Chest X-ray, PA view. Patient: 18 years old, sex M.
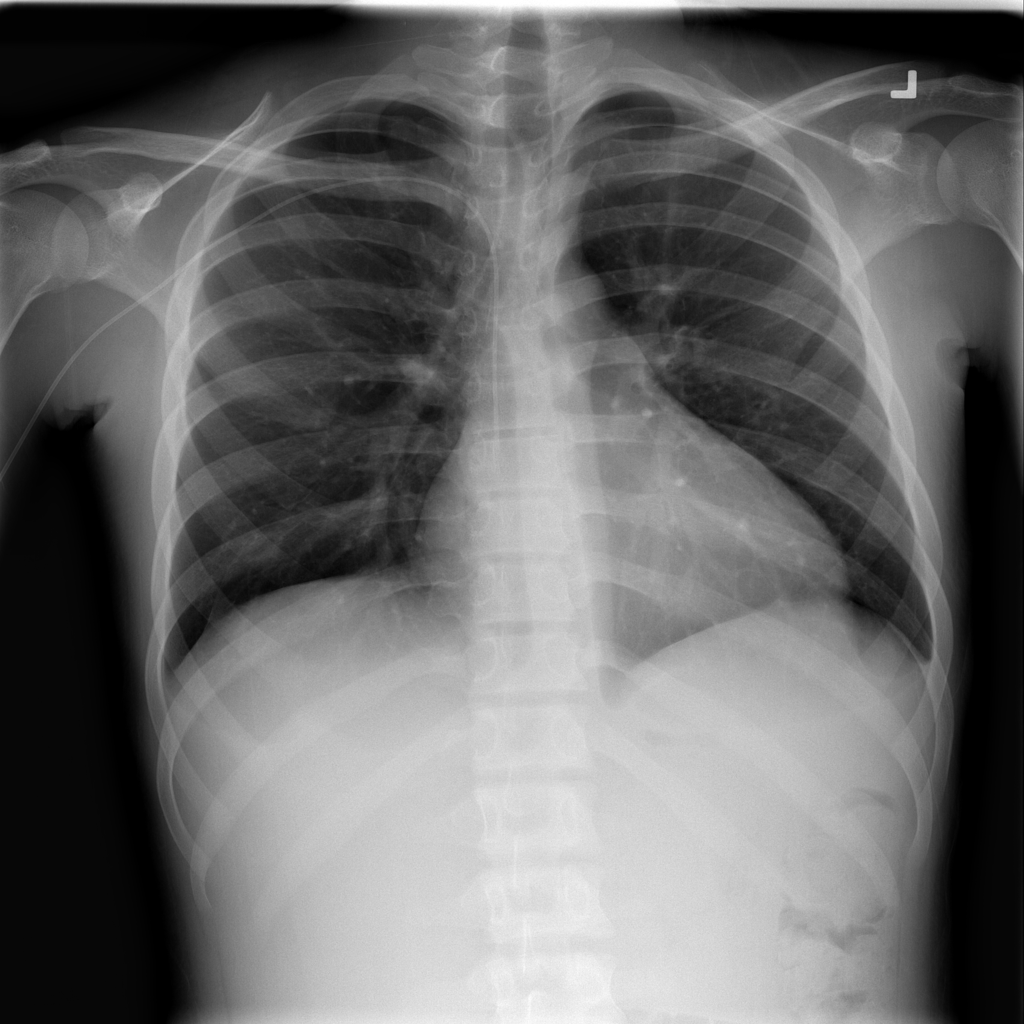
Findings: Infiltration